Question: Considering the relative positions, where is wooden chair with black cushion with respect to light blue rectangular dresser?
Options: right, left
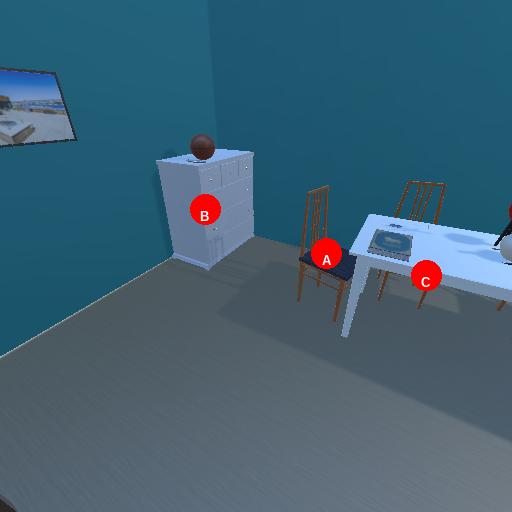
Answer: right